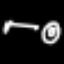
Label: donut